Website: home-depot
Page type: account-selection
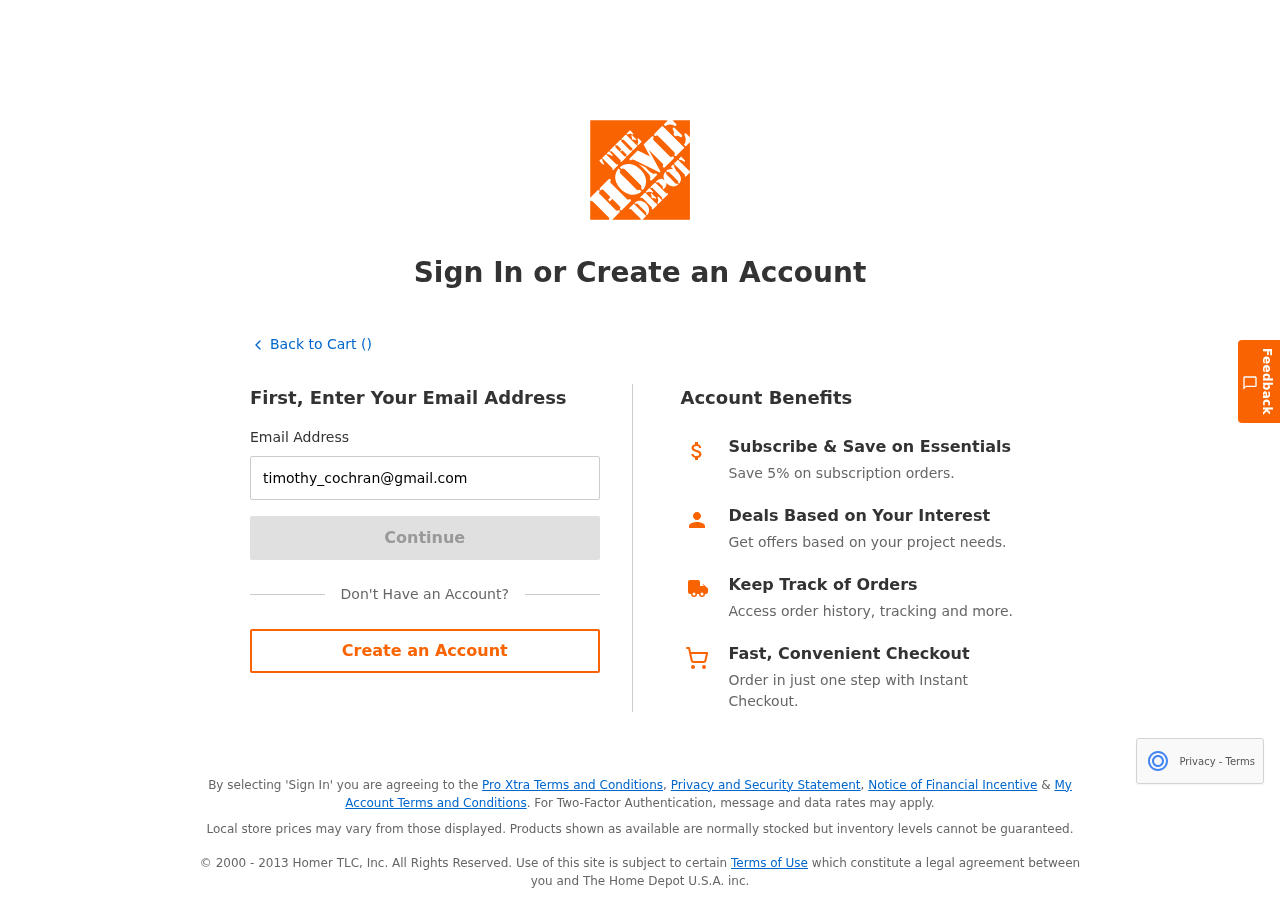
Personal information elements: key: PII_EMAIL
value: timothy_cochran@gmail.com